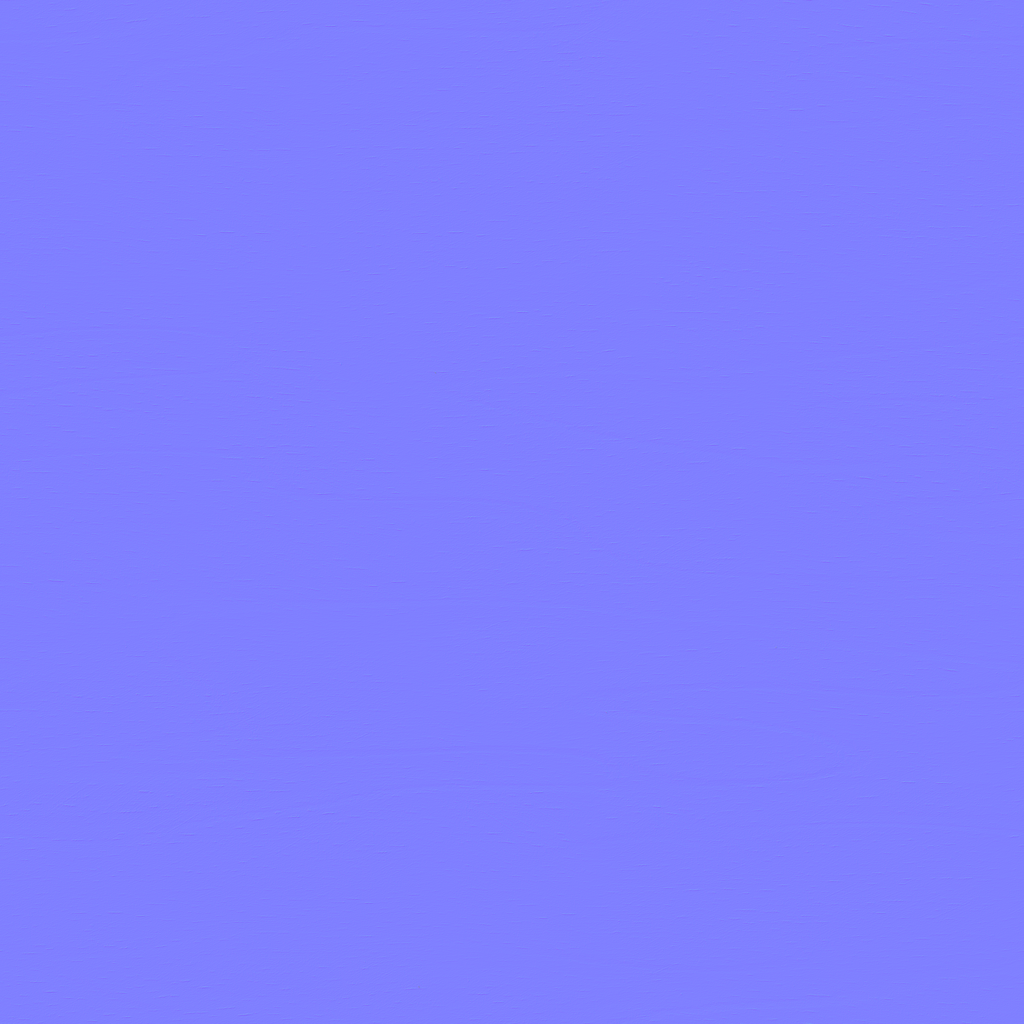
Texture map type: NormalDX